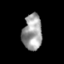
Tissue: skin
Cell type: Fibroblasts
Senescence score: 0.6759
Nuclear area (px): 682
Mean DAPI intensity: 157.828